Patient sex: F
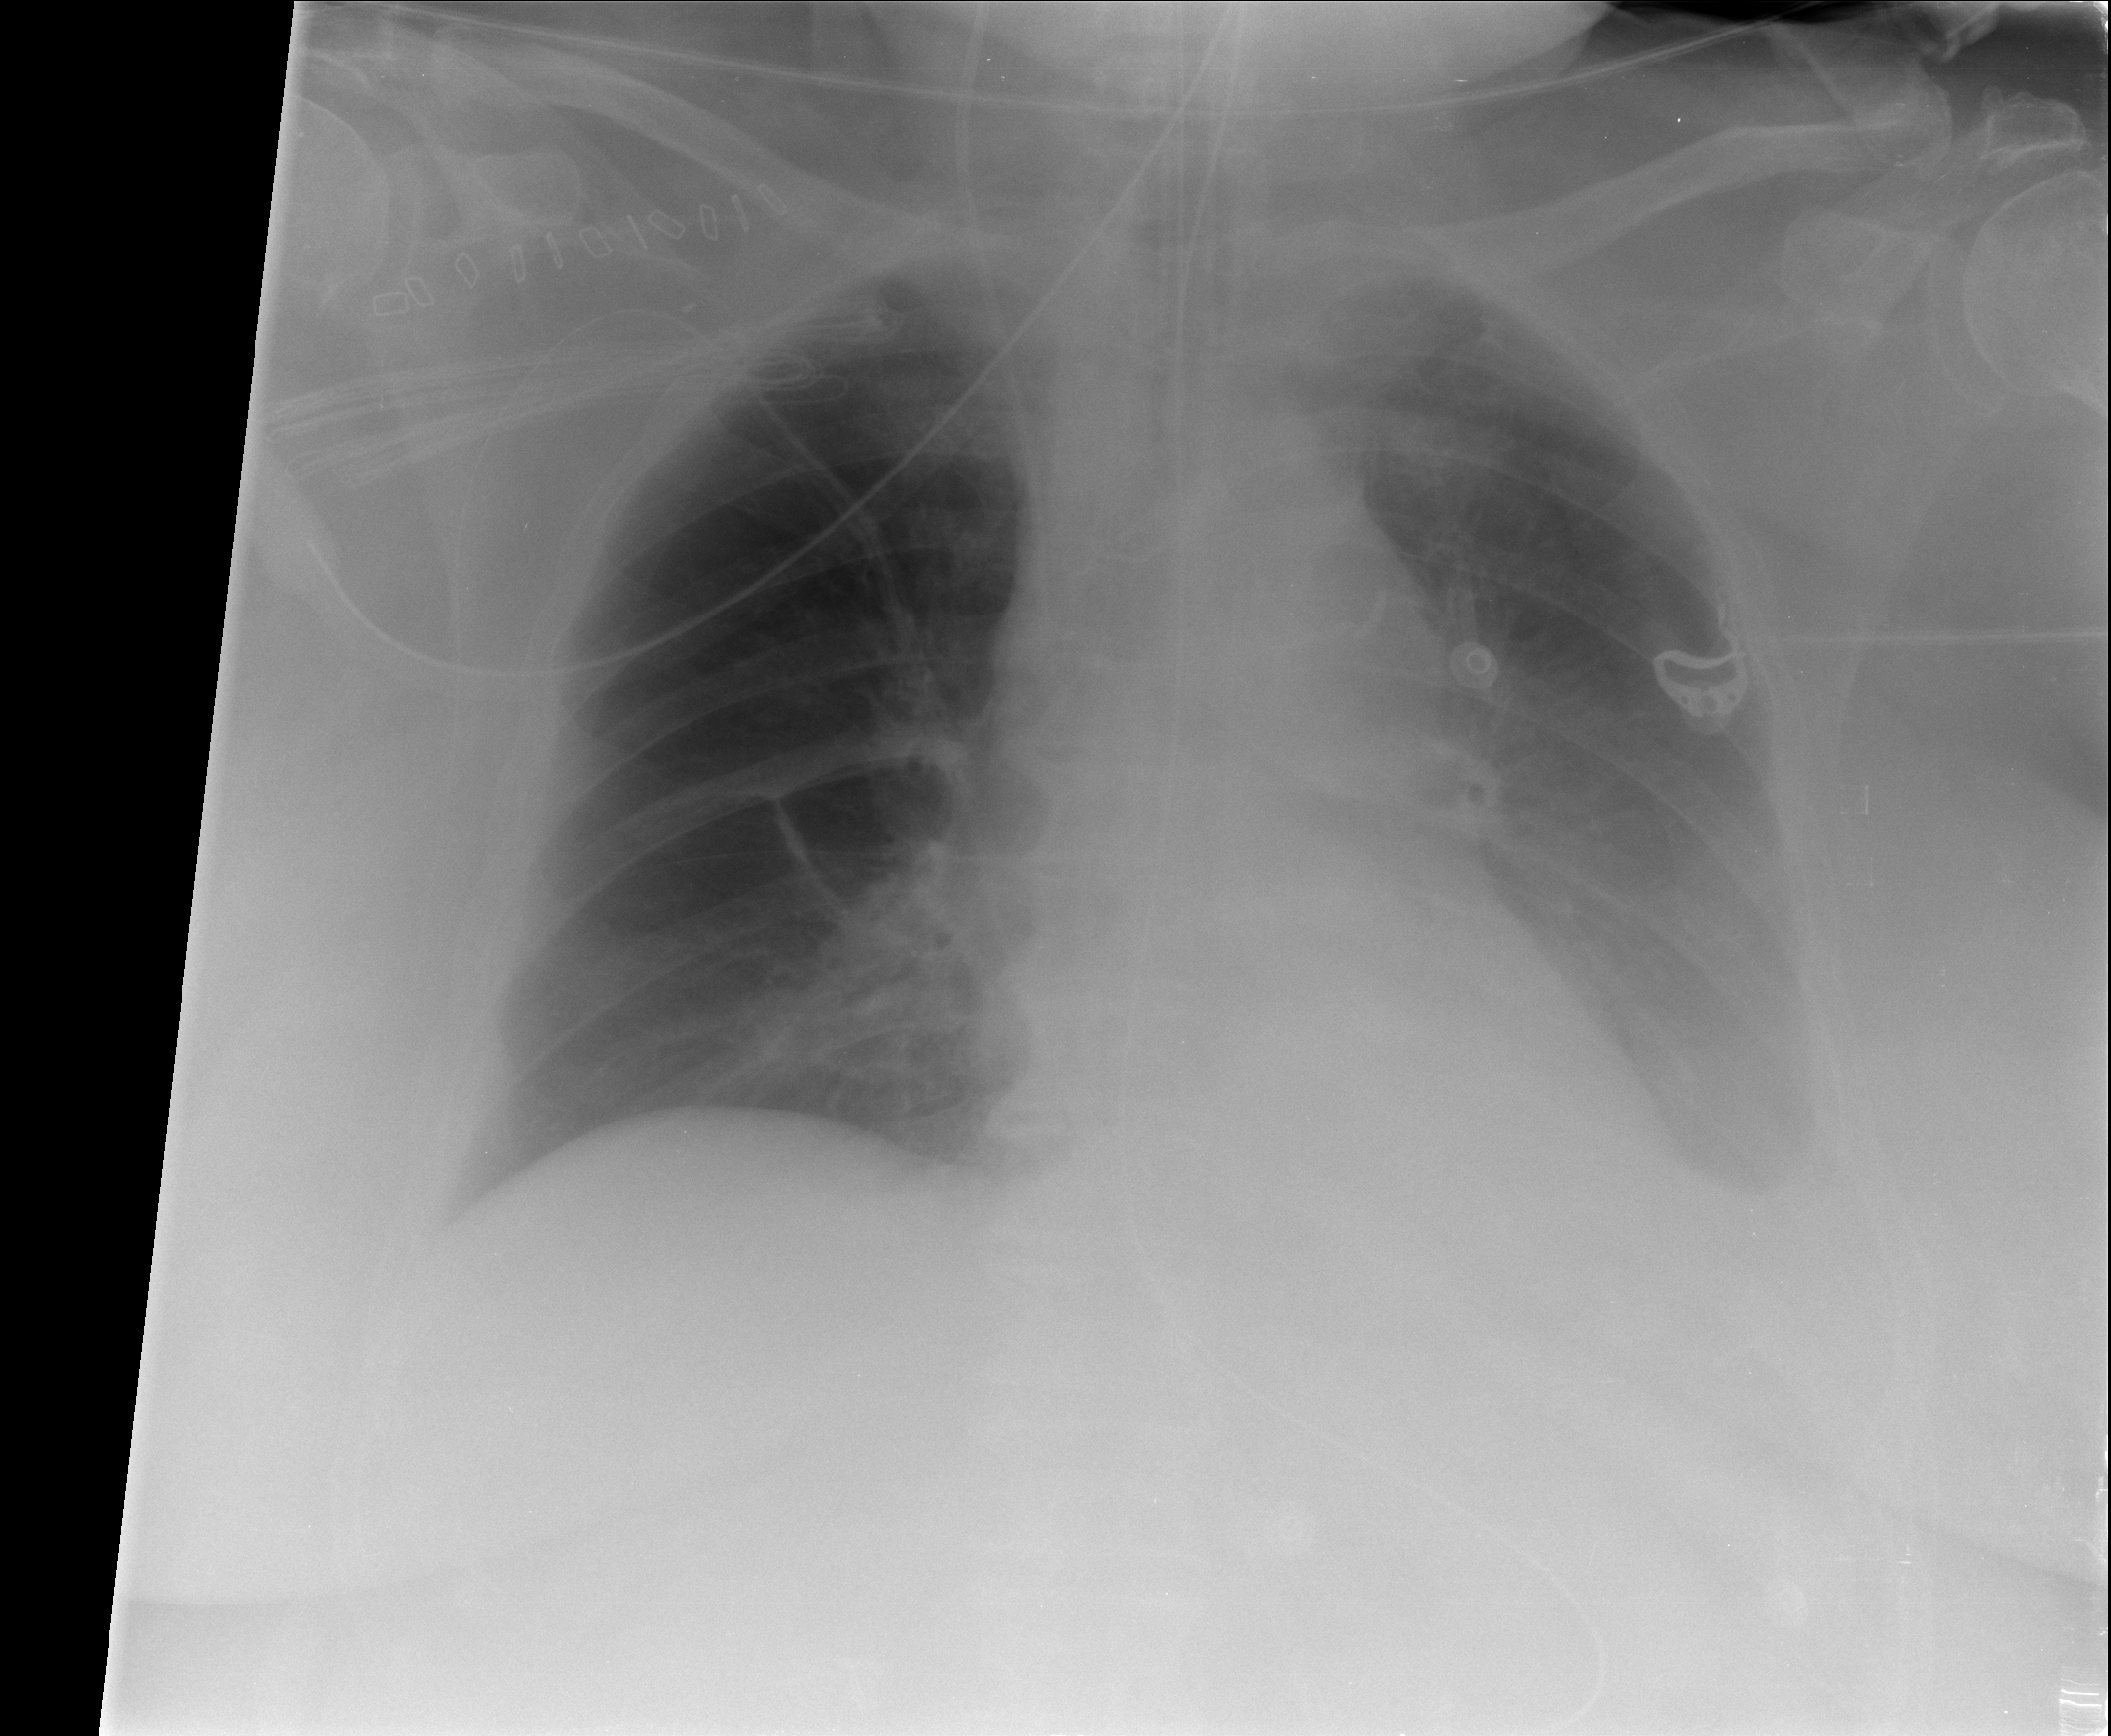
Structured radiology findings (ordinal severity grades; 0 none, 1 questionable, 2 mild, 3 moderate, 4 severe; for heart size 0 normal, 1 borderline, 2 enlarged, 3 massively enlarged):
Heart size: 0
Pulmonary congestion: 0
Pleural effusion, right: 0
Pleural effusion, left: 2
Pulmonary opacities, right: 0
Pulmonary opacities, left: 0
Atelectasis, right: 0
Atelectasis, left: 0